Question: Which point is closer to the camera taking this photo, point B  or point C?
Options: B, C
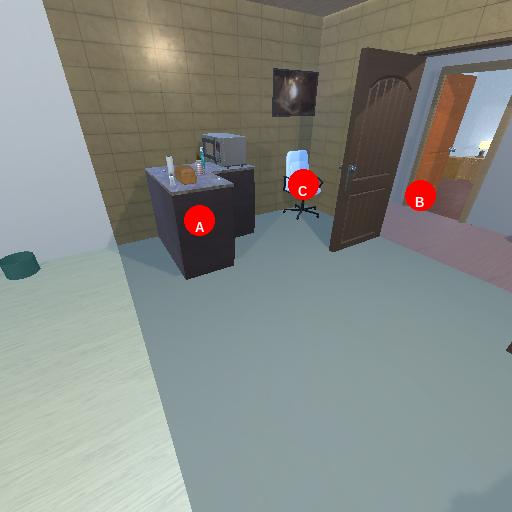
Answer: B